Question: I've been wondering why there is a small offset between the 'DataGridCell' row and its content. Something like this, where the data grid cell has a white region around the green region:

I've been struggling to remove that white region, i would like that the entire cell content becomes green.
Here is the code I've used so far:
'''
<Style TargetType='DataGridCell'>
<Setter Property='Padding'
Value='0,0,0,0' />
<Style.Triggers>
<Trigger Property='IsSelected'
Value='True'>
<Setter Property='TextElement.FontStyle'
Value='Italic' />
<Setter Property='Foreground'
Value="{Binding RelativeSource={RelativeSource Self}, Path=Foreground}" />
<Setter Property='BorderBrush'
Value='DarkGray' />
<Setter Property='BorderThickness'
Value='0,1' />
</Trigger>
</Style.Triggers>
</Style>
'''
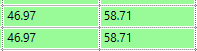
Answer: By default, 'DataGridCell' has a control template with a 'Border' that is shown when the cell is focused. Its 'BorderThickness' is bound with a template binding, so you can just get rid of it by creating and applying a cell style that sets the 'BorderThickness' to zero. However, you lose the visual feedback for keyboard and mouse focus as a result.
'''
<DataGrid>
<DataGrid.CellStyle>
<Style TargetType="{x:Type DataGridCell}" BasedOn="{StaticResource {x:Type DataGridCell}}">
<Setter Property="BorderThickness" Value="0"/>
</Style>
</DataGrid.CellStyle>
</DataGrid>
'''
Another option is to edit the control template of 'DataGridCell' to remove the border altogether or change the color of the border and the background selectively, so that it is not visible in each state.